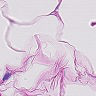
Metastatic tissue present: no